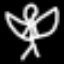
Label: angel